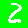
Digit: 2